Question: I'm planning to create a number-line control similar to the image below (only one of them):

I'm creating a program where the children can detect where's the position's number. I mean, instruct them to write the number 4 (and the boy writes a vertical line).
The idea is when the cursor is on the control, it shows a vertical line. And when the user presses OK, returns with an event the X position and hold it the line.
Do you know if there's a similar control on the web?
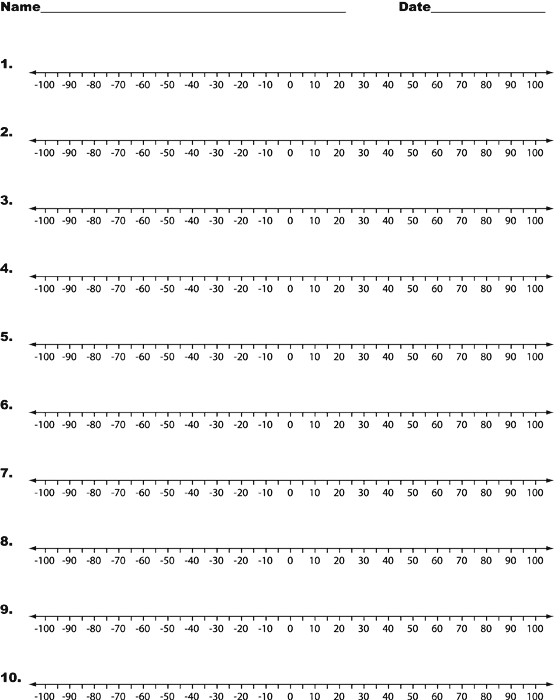
Answer: Just use a Slider with a new template.
<URL>